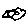
Label: fish